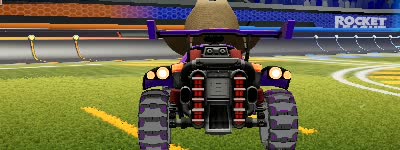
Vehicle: octane